This grayscale texture is a bearing vibration snapshot reshaped row-by-row into a square image. Based on the visible evidence, which condition applies: normal, inner_race, outer_race, ball?
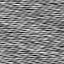
Answer: normal